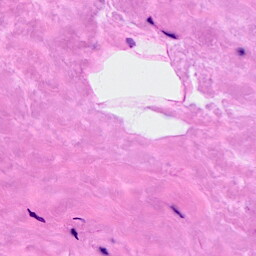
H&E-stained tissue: Breast